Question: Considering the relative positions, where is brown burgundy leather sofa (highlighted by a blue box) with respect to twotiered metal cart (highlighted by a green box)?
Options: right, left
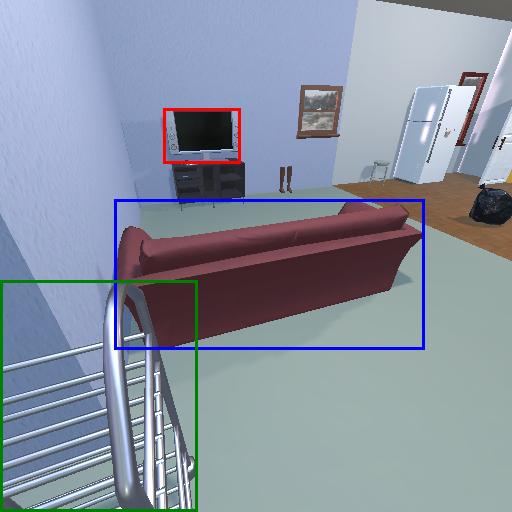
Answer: right